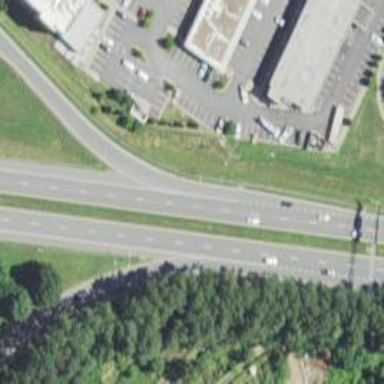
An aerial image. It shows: Trunk highway with expressway features.